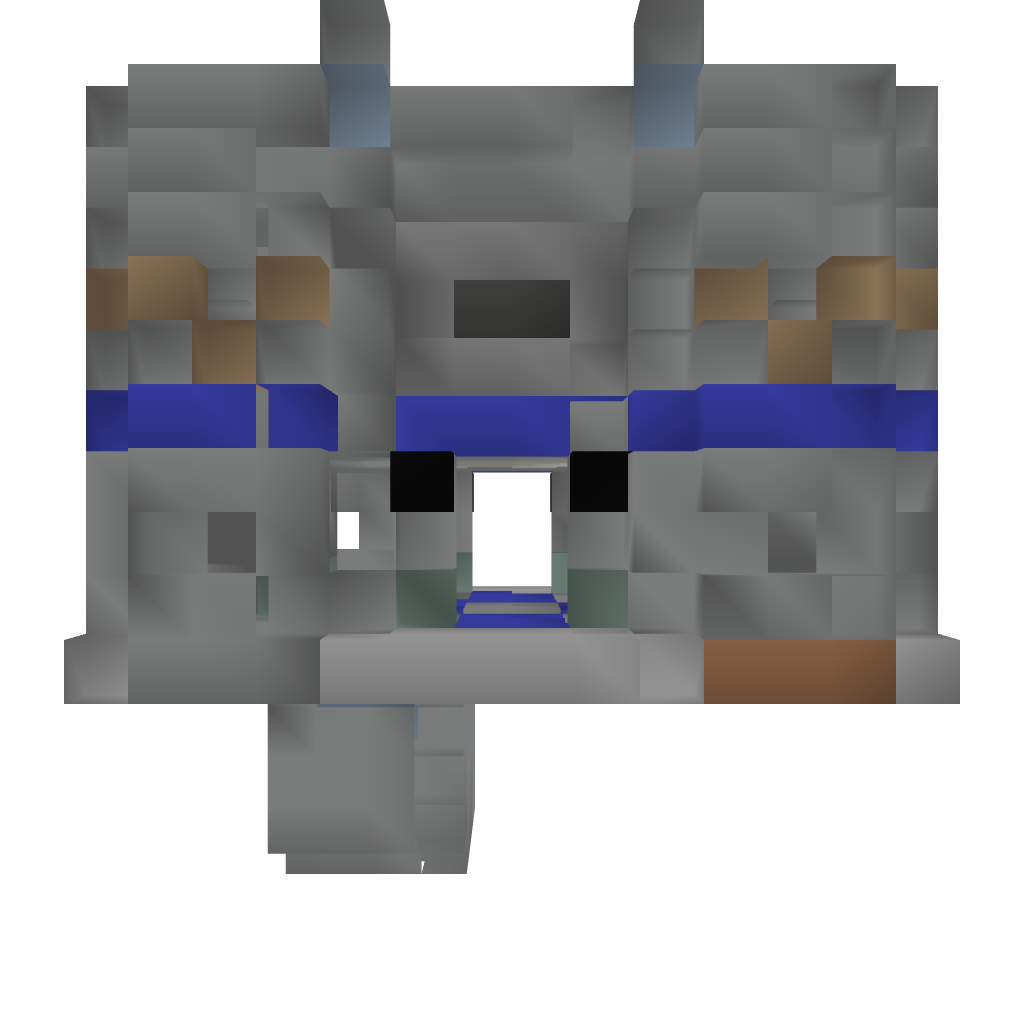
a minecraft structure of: PvP Tower [Blue]